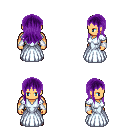
a pixel art fantasy rpg character, male body template, human, tanned skin, underdress, robe skirt, purple unkempt hairstyle, white cloth bracers, brown shoes, four views (front, back, left, right), 2x2 character sprite sheet, small pixel art, hard edges, no anti-aliasing